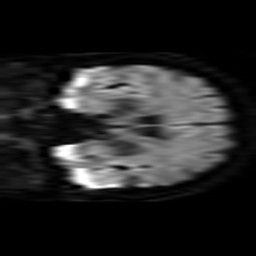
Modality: TRACE
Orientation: coronal
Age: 44
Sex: female
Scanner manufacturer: philips
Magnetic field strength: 3 T
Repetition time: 3.076 s
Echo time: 0.076 s